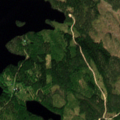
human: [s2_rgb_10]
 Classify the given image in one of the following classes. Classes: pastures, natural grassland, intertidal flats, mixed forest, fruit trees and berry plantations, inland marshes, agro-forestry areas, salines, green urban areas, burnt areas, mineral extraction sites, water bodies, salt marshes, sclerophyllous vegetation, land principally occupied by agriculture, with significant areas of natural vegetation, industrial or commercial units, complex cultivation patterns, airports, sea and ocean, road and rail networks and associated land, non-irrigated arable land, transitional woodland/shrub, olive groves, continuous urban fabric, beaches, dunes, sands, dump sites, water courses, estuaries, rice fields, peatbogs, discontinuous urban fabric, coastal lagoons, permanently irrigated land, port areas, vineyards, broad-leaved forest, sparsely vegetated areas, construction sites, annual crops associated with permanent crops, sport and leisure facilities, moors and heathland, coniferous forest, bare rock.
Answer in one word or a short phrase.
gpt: coniferous forest, mixed forest, transitional woodland/shrub, water bodies